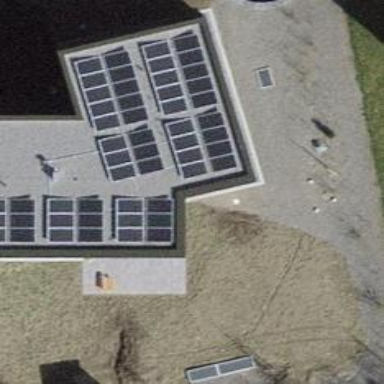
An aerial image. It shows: Solar power generator.